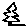
Label: tree